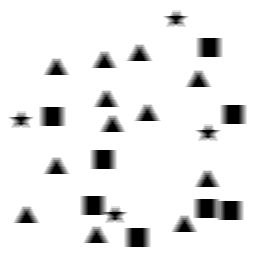
Squares: 8
Triangles: 12
Stars: 4
Total shapes: 24